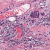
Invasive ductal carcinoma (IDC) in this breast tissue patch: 0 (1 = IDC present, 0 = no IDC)